Question: Im currently trying to install a few SDK packages, but some are missing.
At the moment im missing Android 3.2 API 13.

I already tried different things, setting up a proxy server, ticking Force https:// option and everytime I cleared the cache and reloaded, but nope, nothing downloads :/
Thanks for help in advance
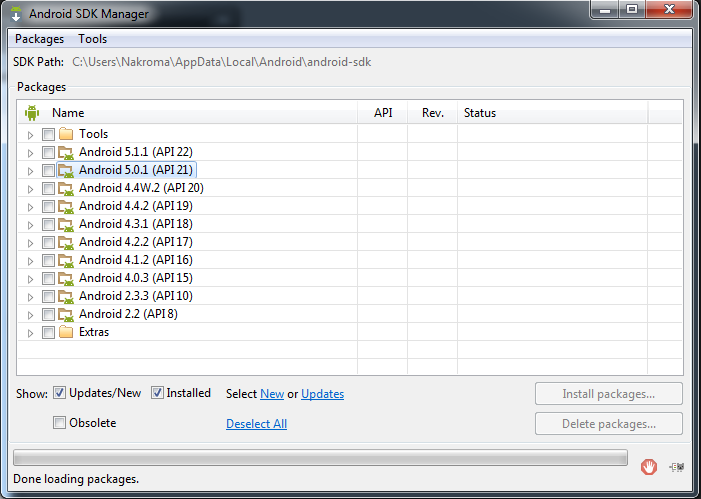
Answer: You need to tick "obsolete" option